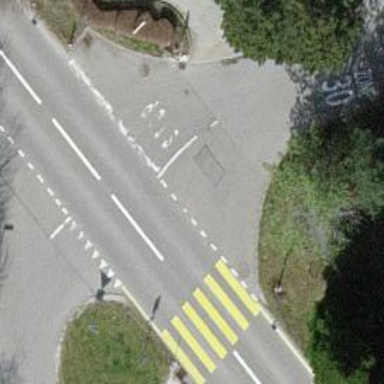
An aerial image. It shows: Road with stop sign.